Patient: sex F, age 54
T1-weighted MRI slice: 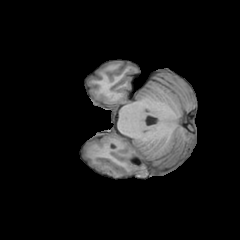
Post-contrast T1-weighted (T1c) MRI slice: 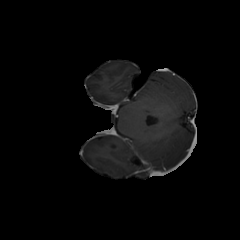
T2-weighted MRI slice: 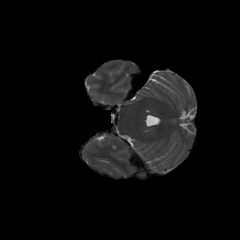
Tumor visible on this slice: yes
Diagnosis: Glioblastoma, IDH-wildtype
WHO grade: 4